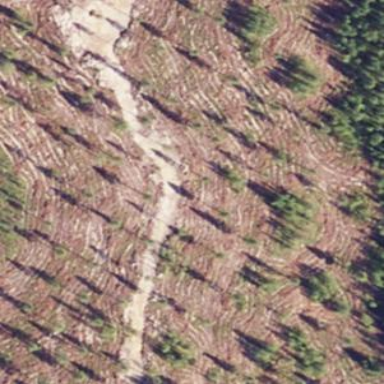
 likely man-made clearing in the landscape."